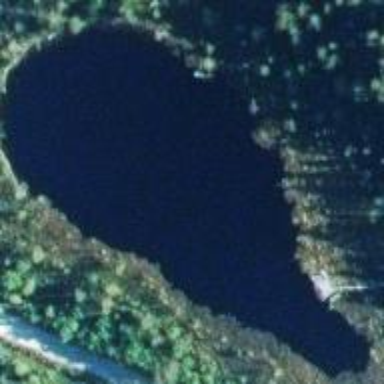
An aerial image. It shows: Lake with natural water.